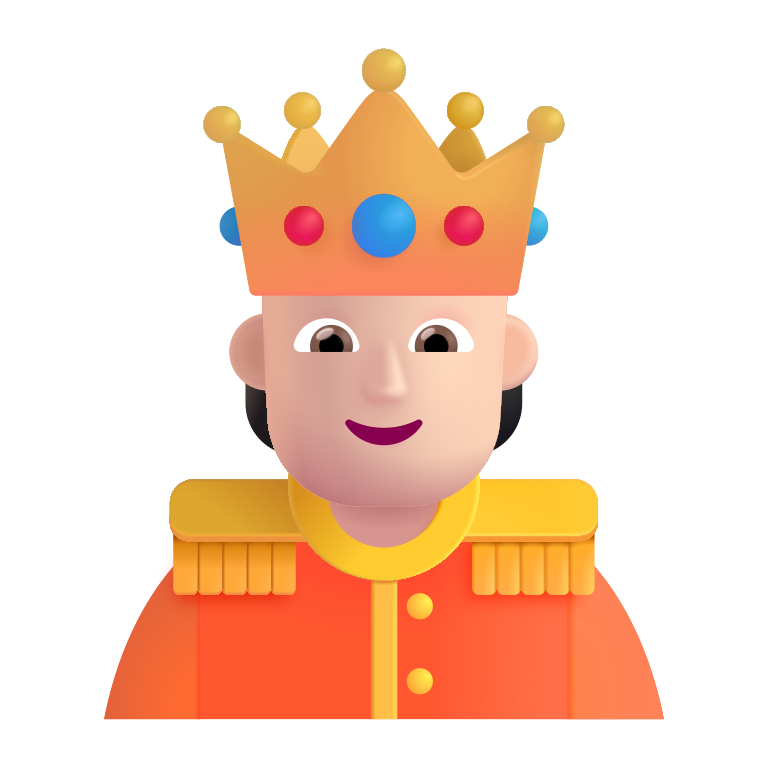
person with crown color light